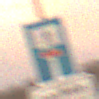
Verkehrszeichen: SackgasseFussgaengerDurchlaessig
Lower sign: HinweisGeaenderteVorfahrtVerkehrsfuehrungVerkehrsregelung3
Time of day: SunriseSunset
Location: Outdoor (Nature)
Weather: PartlyCloudy
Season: NotSpecified
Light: Natural